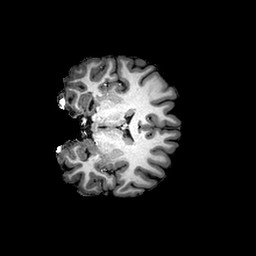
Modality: T1w
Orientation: coronal